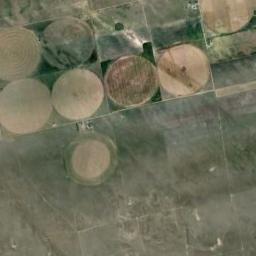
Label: circular_farmland